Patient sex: M
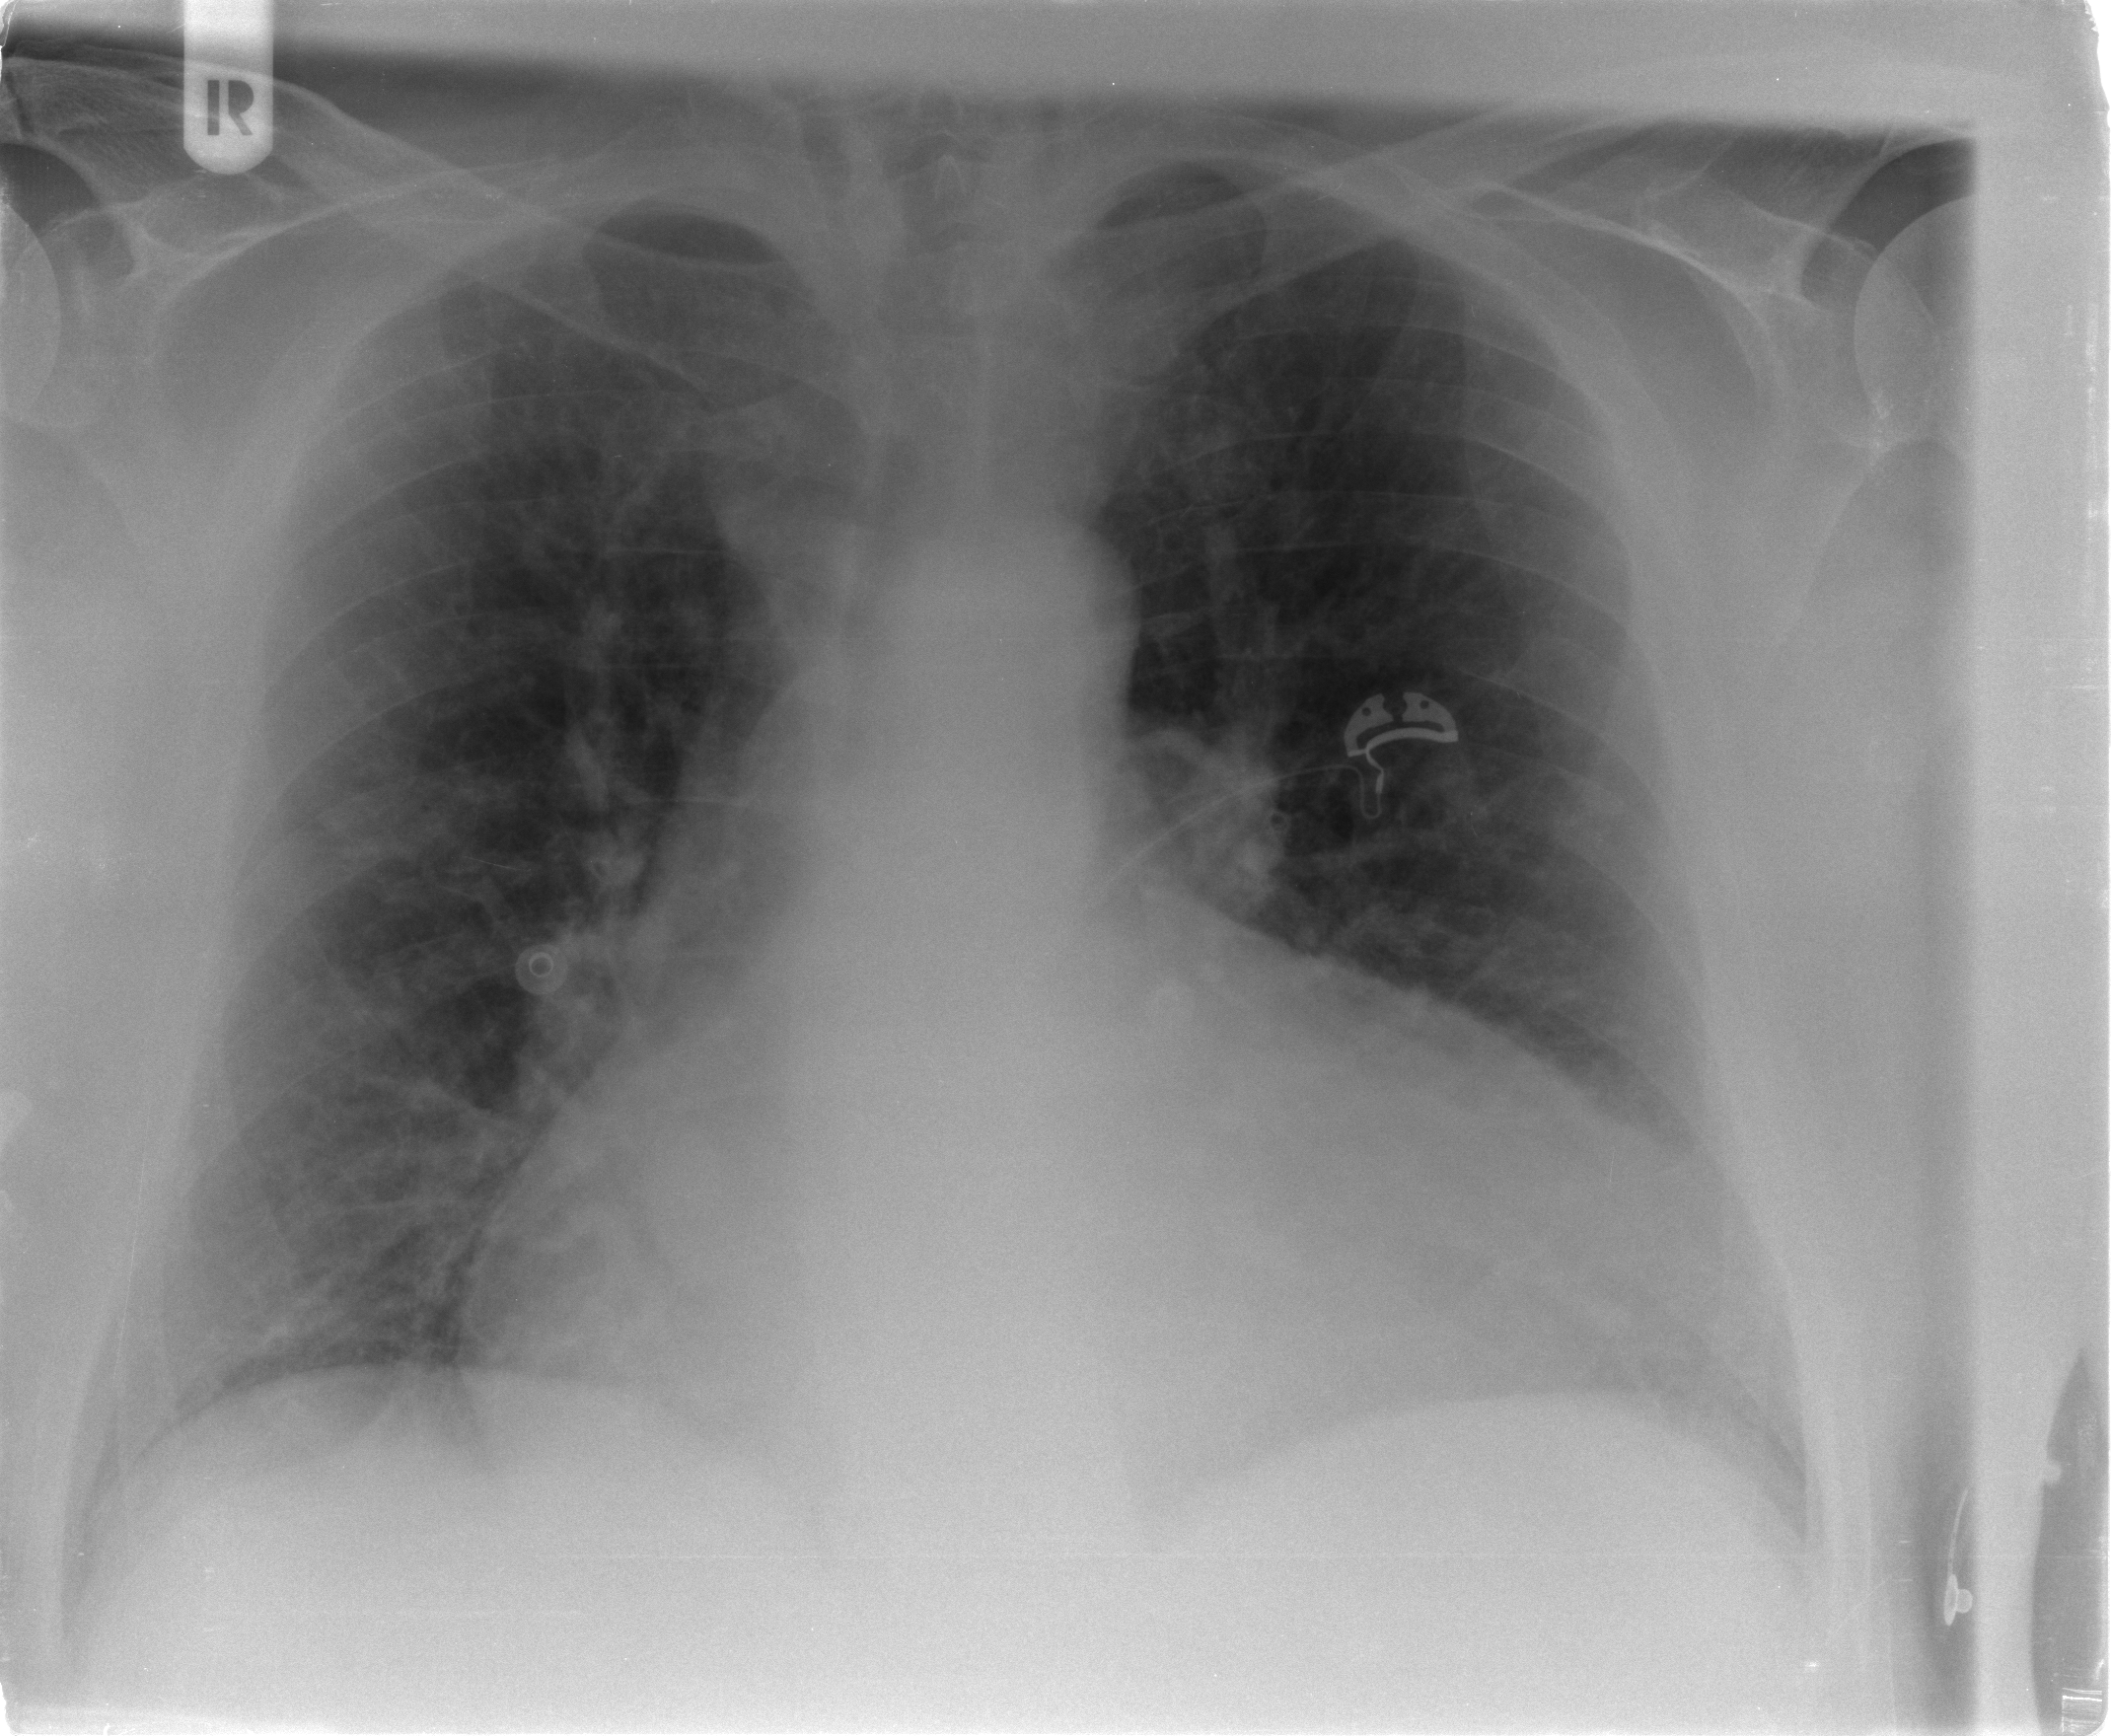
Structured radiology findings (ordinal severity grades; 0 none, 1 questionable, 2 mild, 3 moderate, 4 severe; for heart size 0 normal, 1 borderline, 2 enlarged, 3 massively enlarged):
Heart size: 3
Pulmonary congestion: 3
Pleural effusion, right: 0
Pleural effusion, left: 0
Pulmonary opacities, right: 0
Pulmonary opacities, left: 0
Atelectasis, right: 0
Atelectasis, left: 0